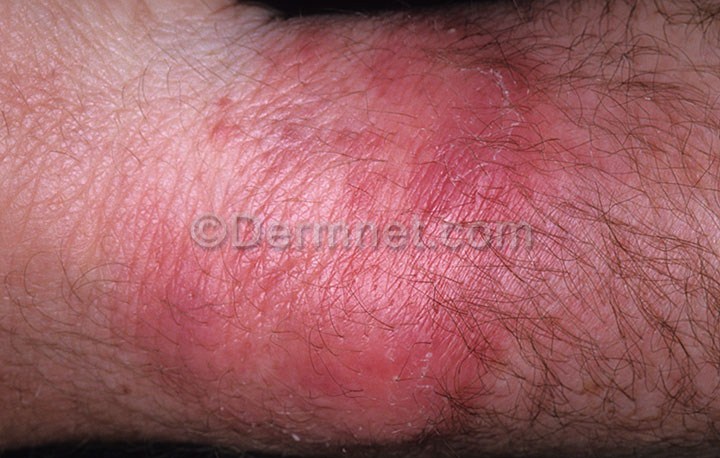
Disease: Tinea Ringworm Candidiasis and other Fungal Infections